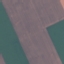
Label: AnnualCrop